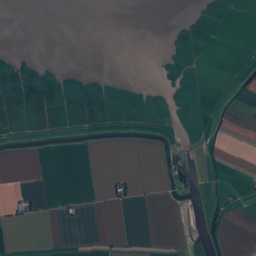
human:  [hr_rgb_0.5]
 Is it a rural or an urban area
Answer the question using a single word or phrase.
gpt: rural

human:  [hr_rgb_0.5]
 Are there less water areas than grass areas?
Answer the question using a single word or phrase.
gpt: yes

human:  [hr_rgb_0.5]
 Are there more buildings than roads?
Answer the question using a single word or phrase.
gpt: no

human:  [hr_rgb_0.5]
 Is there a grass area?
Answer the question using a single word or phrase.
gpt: yes

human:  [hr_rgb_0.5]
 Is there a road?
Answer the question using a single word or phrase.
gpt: yes

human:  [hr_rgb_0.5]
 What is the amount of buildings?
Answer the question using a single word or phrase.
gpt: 42

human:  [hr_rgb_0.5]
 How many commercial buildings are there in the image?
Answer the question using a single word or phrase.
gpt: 1

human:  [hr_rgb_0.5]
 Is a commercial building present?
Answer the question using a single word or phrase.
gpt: yes

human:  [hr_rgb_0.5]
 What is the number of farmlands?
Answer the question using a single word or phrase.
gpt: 18

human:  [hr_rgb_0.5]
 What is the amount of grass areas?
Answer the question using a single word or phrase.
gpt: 41

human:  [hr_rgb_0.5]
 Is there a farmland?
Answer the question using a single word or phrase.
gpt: yes

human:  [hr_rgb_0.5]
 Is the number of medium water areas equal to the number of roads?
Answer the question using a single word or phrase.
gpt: no

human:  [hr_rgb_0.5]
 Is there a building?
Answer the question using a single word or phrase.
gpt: yes

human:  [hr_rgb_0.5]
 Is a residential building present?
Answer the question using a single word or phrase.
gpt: yes

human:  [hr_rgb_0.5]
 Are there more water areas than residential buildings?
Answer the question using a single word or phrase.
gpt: no

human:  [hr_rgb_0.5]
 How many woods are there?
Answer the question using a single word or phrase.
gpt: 1

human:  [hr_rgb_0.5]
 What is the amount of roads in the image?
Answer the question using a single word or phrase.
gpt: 91

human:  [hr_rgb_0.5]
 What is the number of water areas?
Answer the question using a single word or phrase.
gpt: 9

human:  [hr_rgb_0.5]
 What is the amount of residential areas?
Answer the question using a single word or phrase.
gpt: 1

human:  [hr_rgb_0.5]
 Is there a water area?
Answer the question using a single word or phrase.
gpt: yes

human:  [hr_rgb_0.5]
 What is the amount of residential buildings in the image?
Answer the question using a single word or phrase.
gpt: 34

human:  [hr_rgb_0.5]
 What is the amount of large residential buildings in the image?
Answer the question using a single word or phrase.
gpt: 0

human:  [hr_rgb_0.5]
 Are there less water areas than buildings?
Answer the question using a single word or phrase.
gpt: yes

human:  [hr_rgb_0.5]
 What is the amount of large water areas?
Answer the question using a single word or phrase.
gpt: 6

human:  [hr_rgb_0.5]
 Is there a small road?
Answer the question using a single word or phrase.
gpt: yes

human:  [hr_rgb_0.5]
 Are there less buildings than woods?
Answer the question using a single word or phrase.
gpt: no

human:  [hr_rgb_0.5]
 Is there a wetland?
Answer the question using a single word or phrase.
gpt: yes

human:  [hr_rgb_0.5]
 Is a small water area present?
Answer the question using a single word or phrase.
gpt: yes

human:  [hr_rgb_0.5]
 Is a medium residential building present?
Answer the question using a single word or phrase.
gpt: yes

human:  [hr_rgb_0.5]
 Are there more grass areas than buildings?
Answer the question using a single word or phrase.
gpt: no

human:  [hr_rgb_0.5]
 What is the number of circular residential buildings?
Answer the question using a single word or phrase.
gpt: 0

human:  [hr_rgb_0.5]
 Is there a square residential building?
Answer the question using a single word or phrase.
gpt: no

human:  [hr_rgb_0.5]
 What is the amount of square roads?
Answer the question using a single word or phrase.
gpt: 0

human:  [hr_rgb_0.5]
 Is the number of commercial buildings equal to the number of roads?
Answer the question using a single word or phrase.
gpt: no

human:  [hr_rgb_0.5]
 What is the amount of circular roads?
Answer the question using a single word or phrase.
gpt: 0

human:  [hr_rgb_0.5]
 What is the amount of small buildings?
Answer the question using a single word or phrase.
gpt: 38

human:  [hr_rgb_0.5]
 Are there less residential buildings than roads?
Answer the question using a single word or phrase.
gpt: yes

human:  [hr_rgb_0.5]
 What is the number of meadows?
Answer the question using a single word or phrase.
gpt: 1

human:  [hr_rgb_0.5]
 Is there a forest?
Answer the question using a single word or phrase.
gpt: yes

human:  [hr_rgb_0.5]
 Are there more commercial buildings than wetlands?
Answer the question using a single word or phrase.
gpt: no

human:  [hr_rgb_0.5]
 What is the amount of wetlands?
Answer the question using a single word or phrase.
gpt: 8

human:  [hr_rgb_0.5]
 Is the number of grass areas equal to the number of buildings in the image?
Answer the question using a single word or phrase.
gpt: no

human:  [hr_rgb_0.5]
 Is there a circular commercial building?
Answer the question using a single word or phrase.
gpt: no

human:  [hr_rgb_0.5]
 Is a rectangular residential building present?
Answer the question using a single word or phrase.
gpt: yes

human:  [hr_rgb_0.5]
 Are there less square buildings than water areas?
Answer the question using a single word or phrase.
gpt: yes

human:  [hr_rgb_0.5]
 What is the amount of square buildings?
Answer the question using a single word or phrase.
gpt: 0

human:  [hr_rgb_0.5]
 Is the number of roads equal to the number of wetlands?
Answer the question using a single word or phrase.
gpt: no

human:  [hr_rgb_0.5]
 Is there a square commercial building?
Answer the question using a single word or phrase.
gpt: no

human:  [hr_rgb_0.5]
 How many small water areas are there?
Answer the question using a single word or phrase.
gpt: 2

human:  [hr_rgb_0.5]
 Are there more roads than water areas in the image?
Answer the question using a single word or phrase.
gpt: yes

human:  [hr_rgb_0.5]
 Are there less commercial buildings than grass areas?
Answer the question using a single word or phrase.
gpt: yes

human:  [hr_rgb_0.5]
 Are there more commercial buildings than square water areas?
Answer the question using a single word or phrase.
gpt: yes

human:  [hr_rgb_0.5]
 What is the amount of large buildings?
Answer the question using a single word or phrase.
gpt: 0

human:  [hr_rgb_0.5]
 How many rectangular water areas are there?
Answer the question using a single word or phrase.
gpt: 0

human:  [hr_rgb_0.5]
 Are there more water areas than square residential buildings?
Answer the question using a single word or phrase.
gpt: yes

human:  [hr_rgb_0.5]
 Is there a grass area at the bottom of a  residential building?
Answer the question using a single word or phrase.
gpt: yes

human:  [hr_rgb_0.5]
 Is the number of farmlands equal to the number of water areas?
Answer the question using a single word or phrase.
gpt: no

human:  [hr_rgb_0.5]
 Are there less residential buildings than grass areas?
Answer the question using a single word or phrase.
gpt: yes

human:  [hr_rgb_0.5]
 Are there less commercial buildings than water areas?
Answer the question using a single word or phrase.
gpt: yes

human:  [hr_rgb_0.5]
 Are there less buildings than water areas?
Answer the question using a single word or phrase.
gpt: no

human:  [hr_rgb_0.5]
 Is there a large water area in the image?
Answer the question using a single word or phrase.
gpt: yes

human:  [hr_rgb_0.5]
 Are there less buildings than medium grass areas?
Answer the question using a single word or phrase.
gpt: no

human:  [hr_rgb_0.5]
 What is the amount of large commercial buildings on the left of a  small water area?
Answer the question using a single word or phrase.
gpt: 0

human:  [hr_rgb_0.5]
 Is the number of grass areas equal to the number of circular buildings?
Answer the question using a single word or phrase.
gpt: no